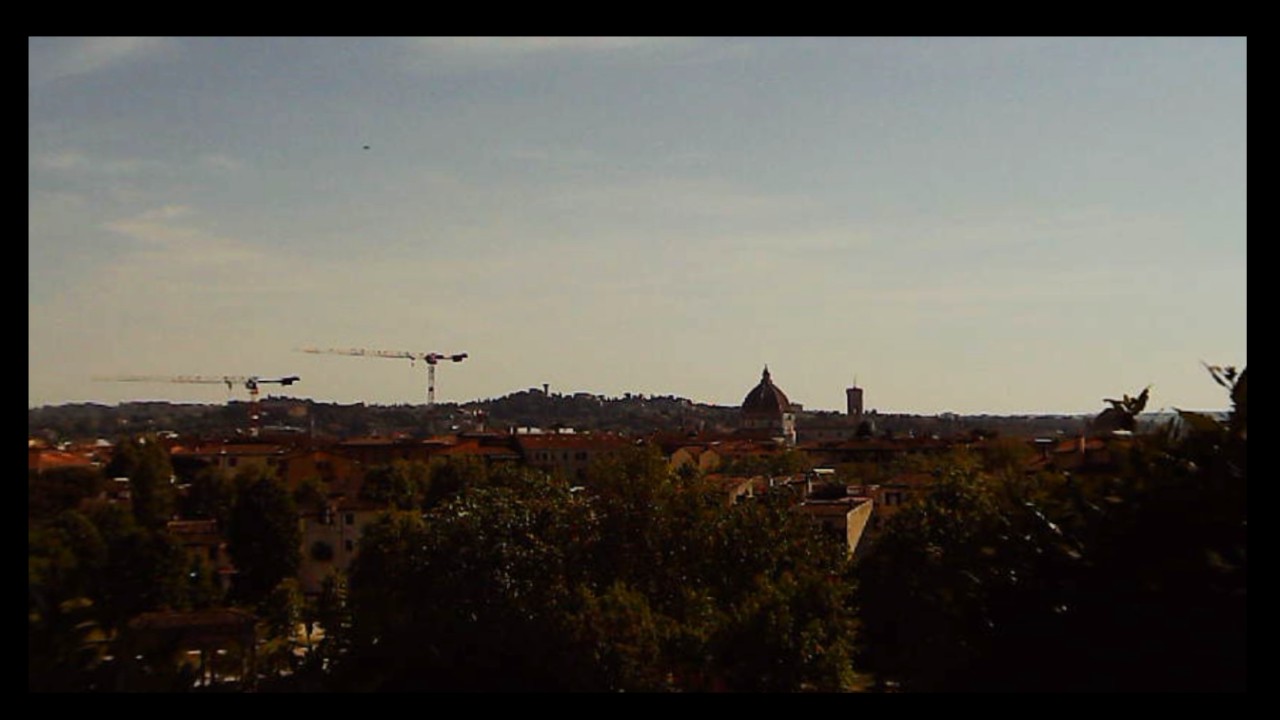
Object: DarwinFPV cineape20